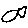
Label: fish